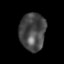
Tissue: lung
Cell type: Epithelial cells
Senescence score: 0.2025
Nuclear area (px): 953
Mean DAPI intensity: 71.739